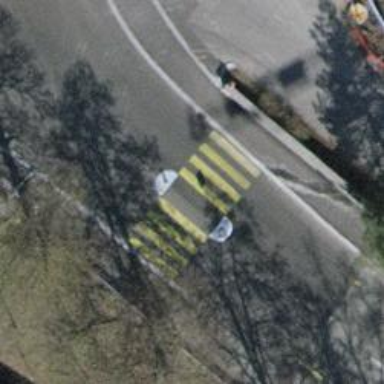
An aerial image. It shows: Tertiary road with asphalt surface and cycle lane.